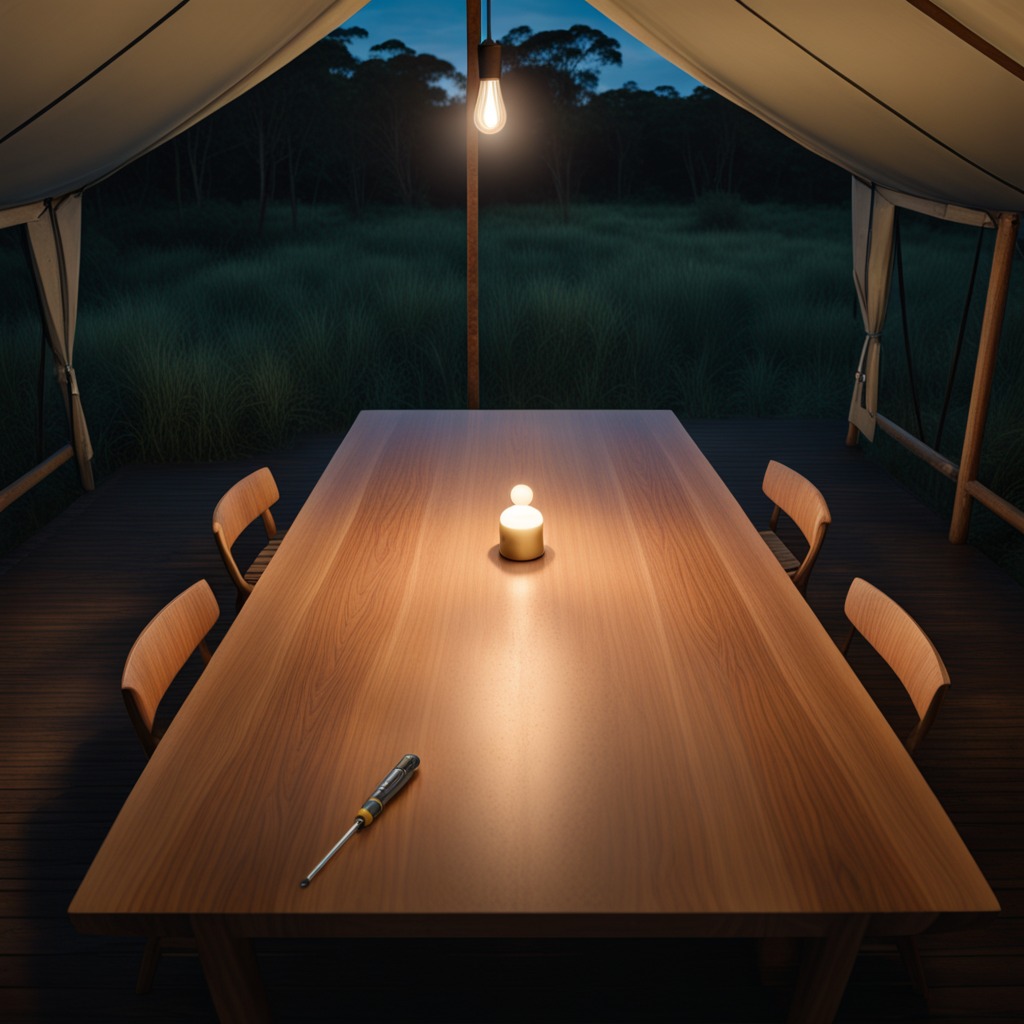
A screwdriver is lying on the wooden table inside a jungle field workshop tent at night.